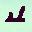
Label: 4